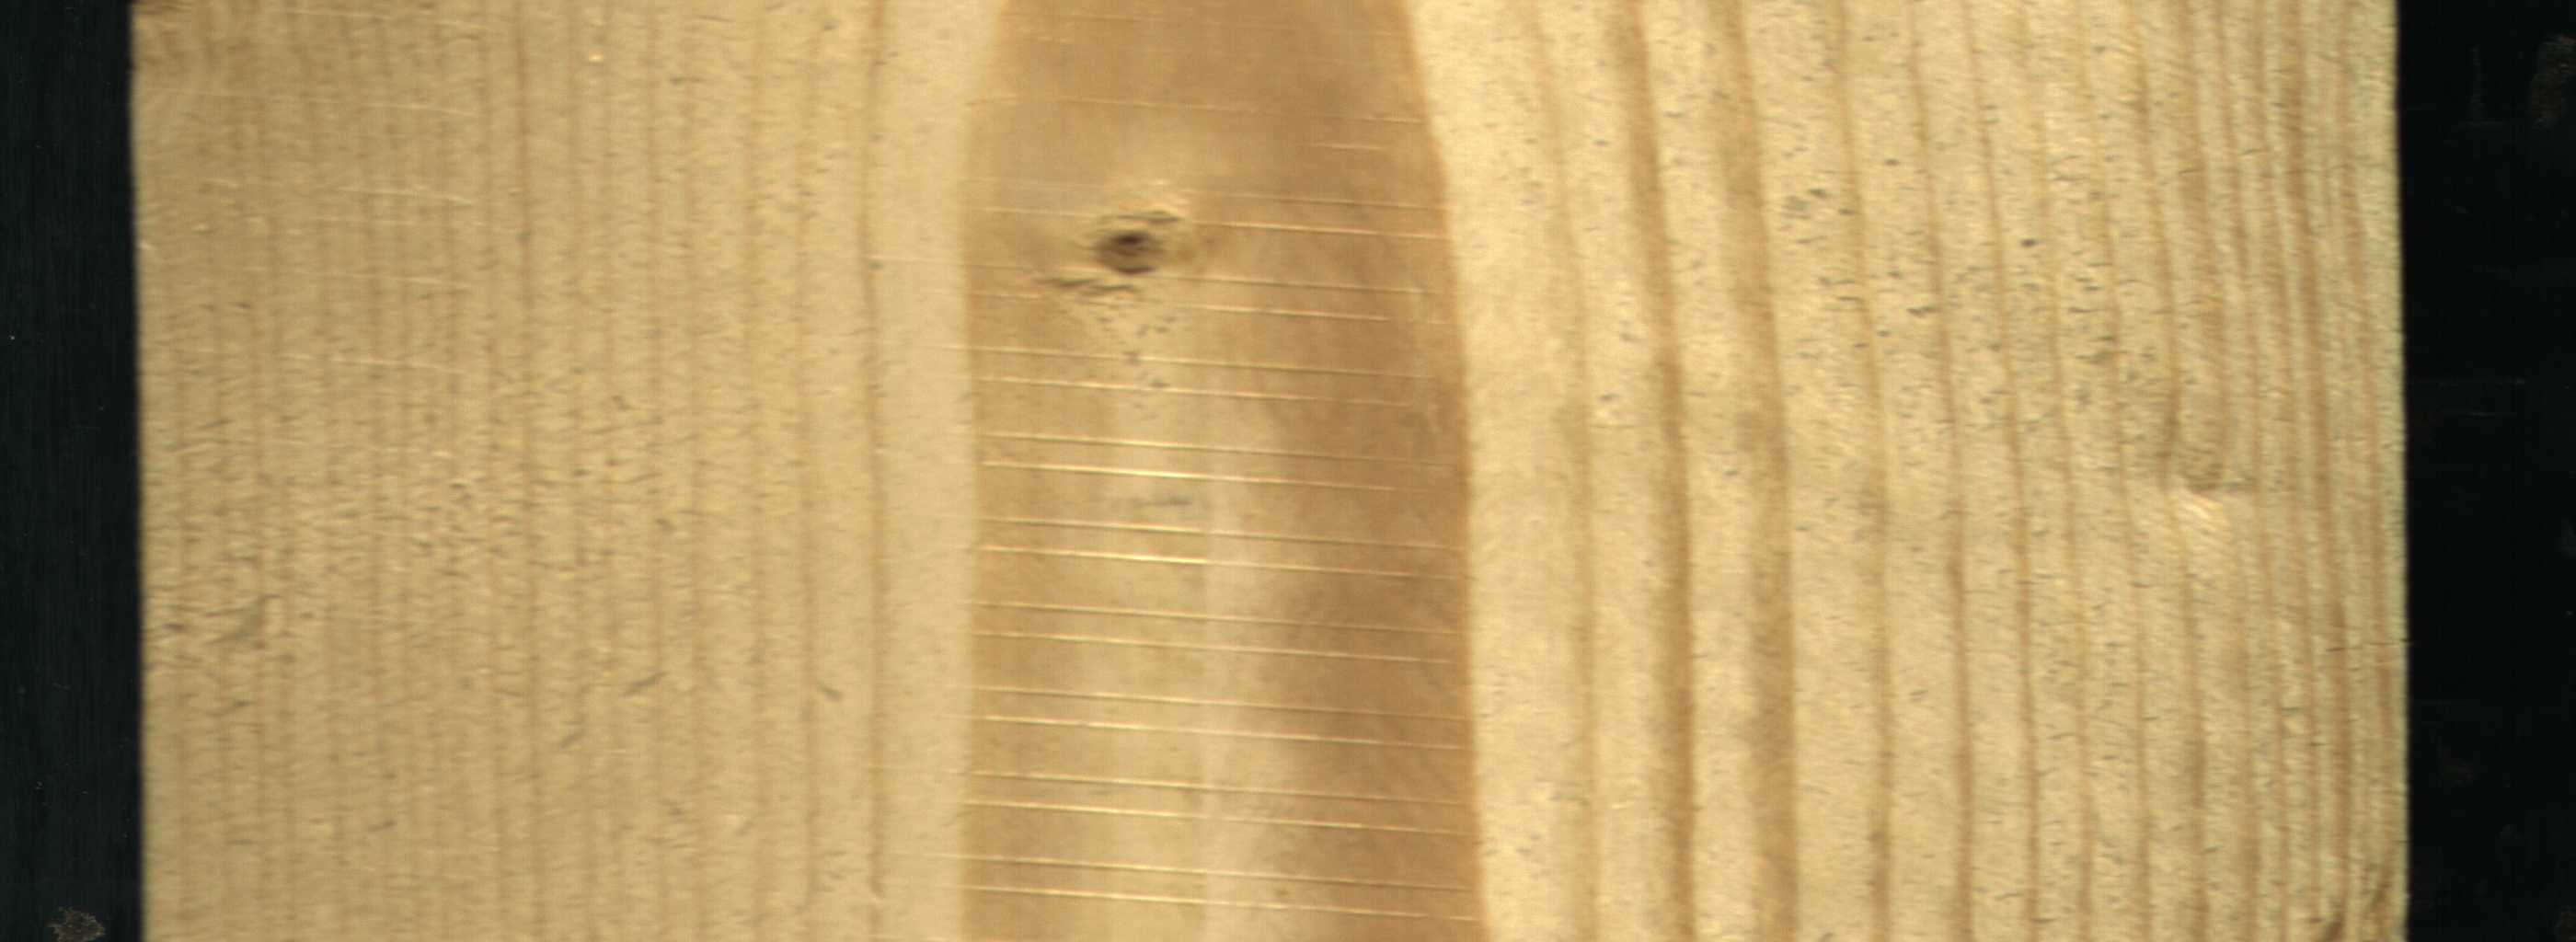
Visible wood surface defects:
Live_Knot